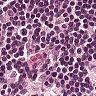
Metastatic tissue present: no